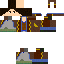
A male human skin with medium skin, wearing brown long hair dressed in a blue hoodie and gray pants, featuring a closed mouth.